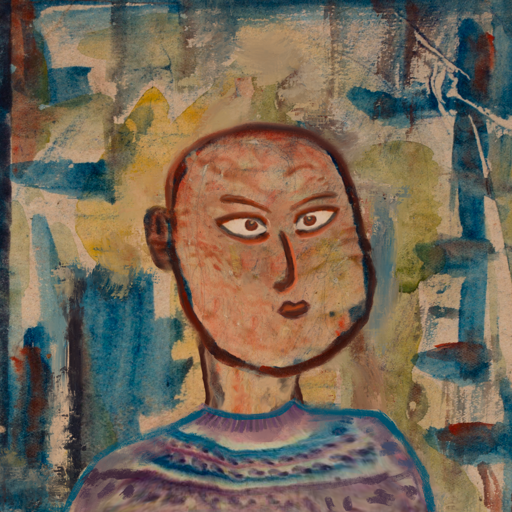
Background: Orphan, Head And Neck Side: Orphan, Face Side: Roy_Bahadur, Bust: HillGirl, Hair Side: Blank, Head Accessory: Blank, Second Necklace: Blank, Necklace: Blank, Baby: Blank